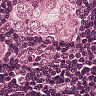
Metastatic tissue present: yes